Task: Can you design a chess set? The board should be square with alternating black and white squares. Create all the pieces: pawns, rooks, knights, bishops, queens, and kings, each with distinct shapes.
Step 3842:
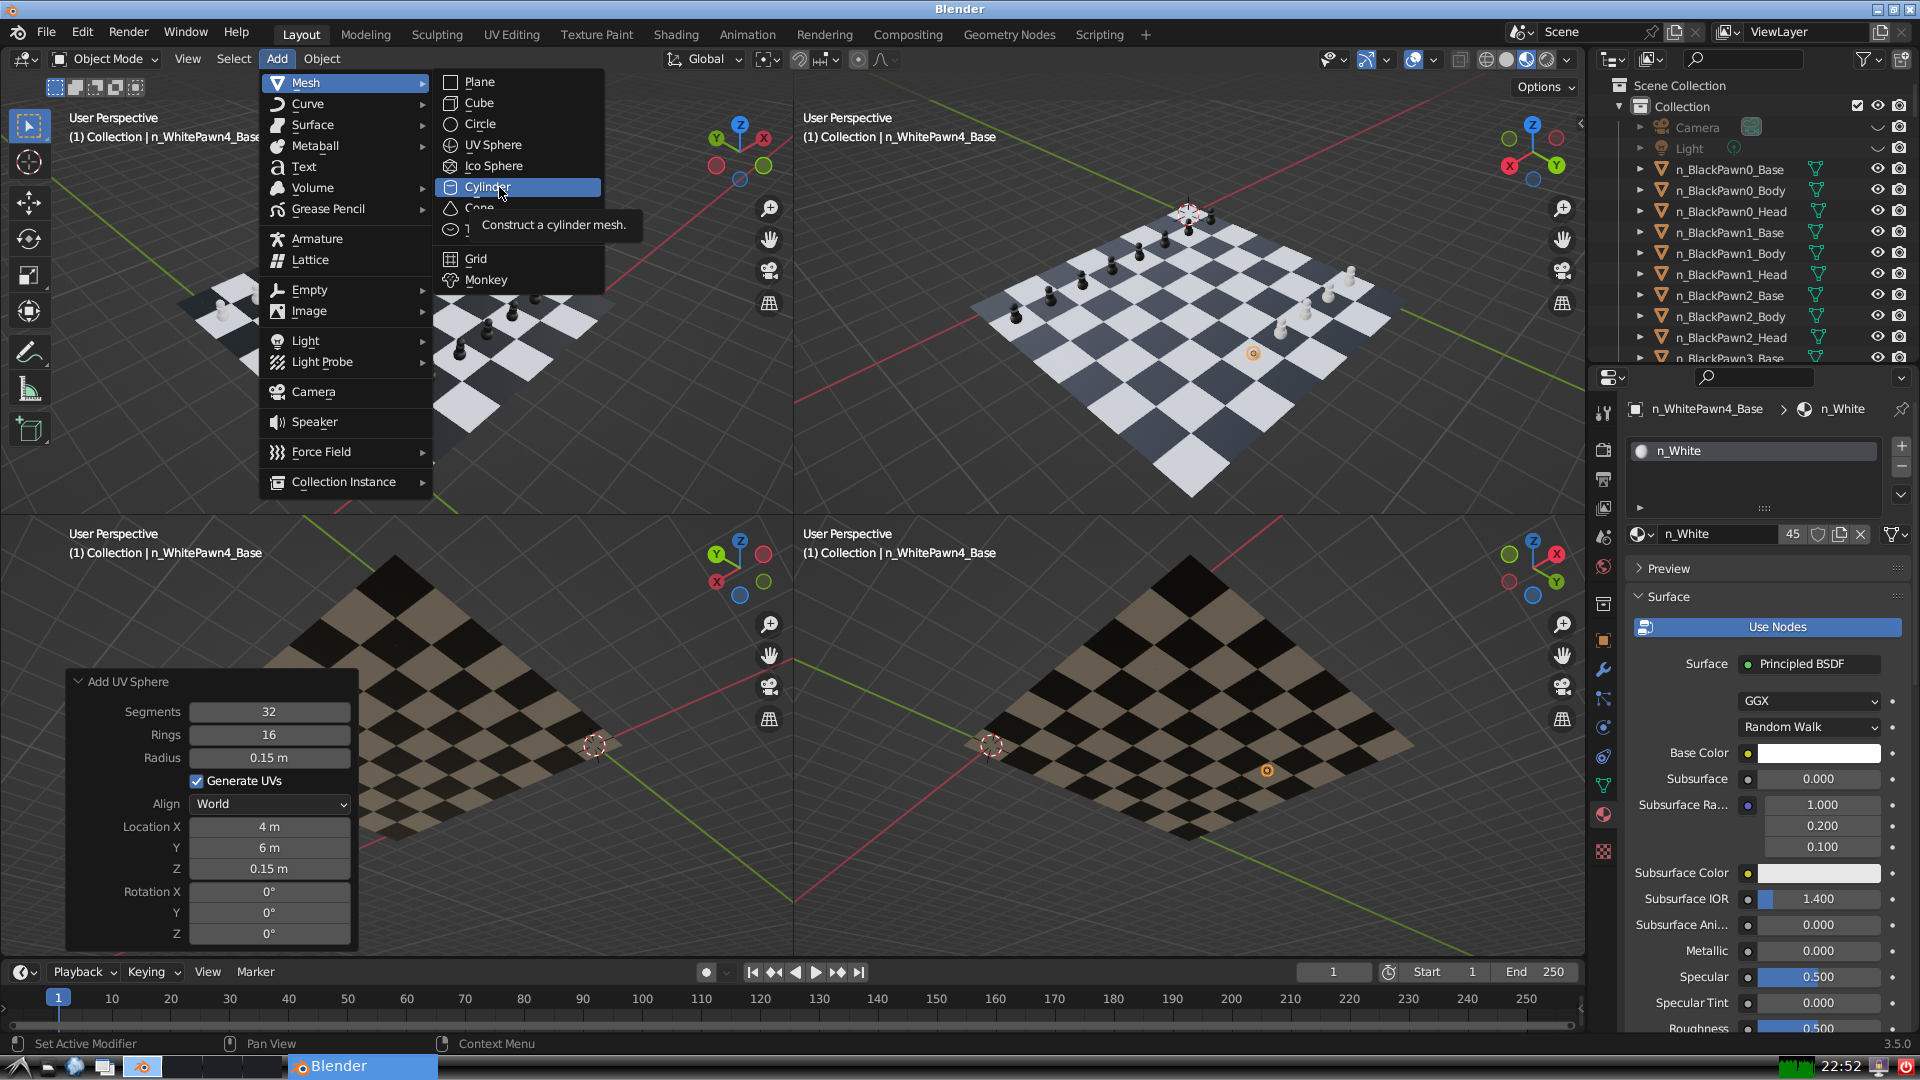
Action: click: no